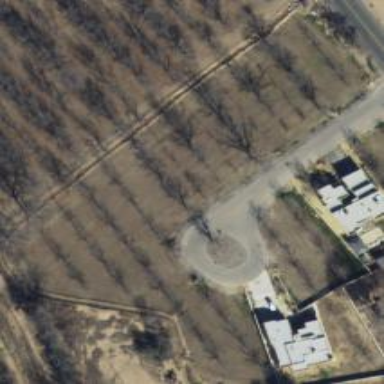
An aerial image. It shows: Orchard.